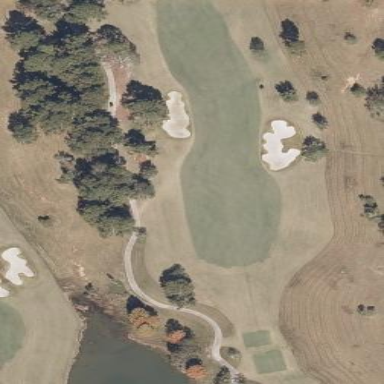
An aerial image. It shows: Golf rough area.